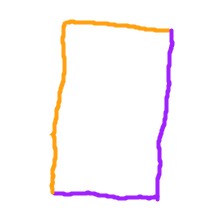
Shape: rectangle